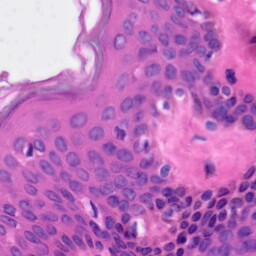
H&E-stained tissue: Skin